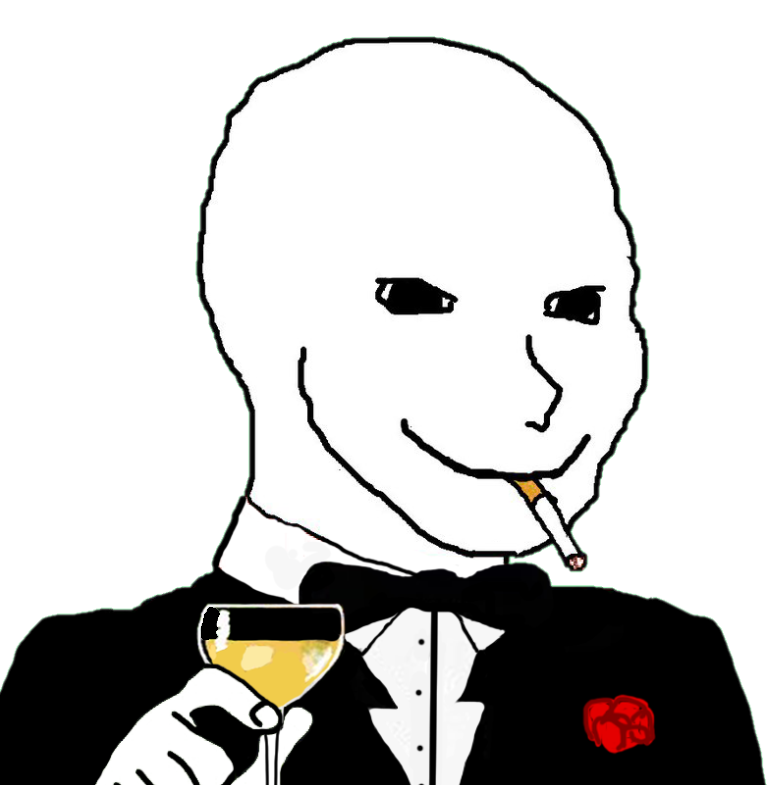
Label: 5_Oomer